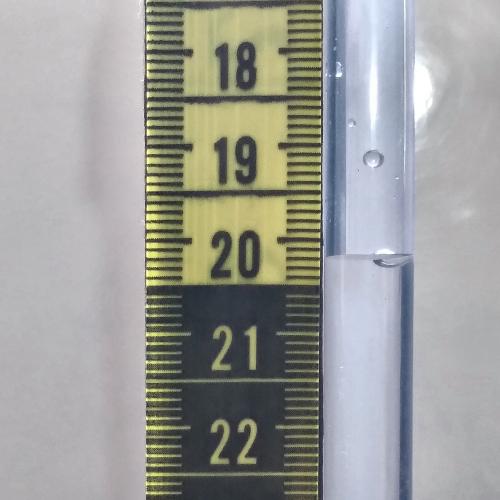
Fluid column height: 20.2 cm